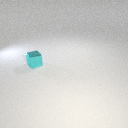
small cyan metal cube